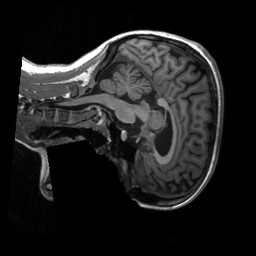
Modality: T1w
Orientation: sagittal
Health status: healthy
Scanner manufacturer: siemens
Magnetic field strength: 3 T
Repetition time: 2.3 s
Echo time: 0.00207 s